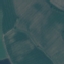
Land use / land cover class: AnnualCrop